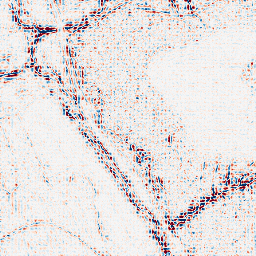
Category: wavelet
Decomposition family: wavelet_biorthogonal
Decomposition parameters: wavelet: bior5.5
level: 2
Upsampling method: sinc_hamming
Upsampling parameters: scale: 8
kernel_size: 8
Upsampling scale: 8